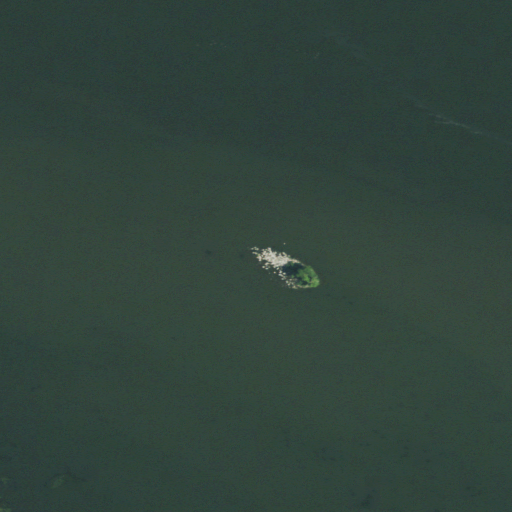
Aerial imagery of island in South Dakota named Goose Island containing only open water